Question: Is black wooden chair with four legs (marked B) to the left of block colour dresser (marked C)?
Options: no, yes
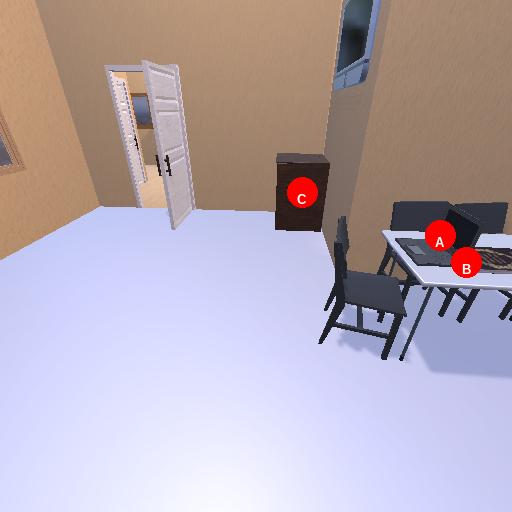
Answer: no